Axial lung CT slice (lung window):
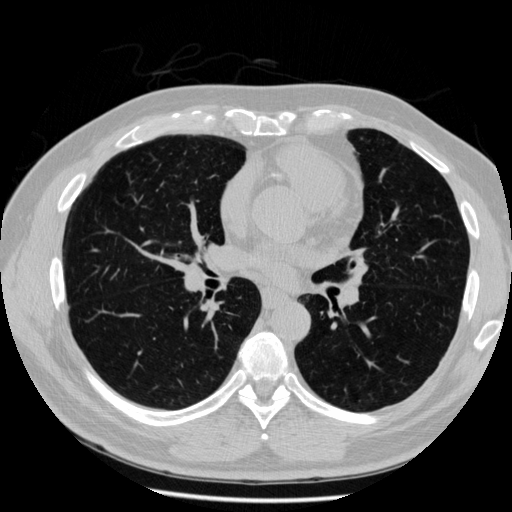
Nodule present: no